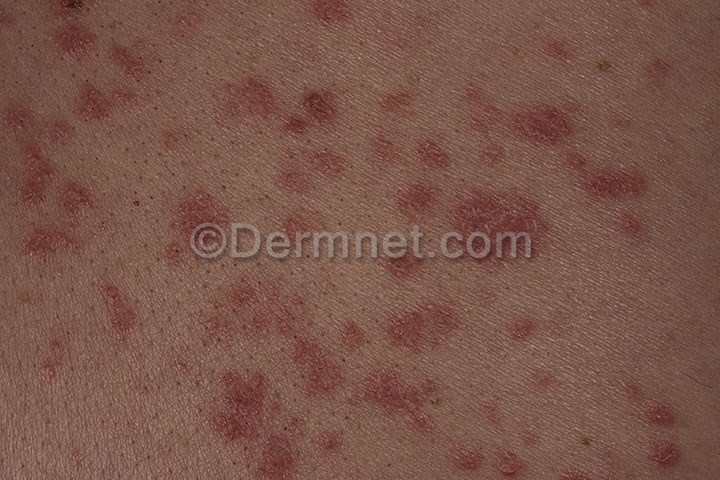
Disease: Psoriasis pictures Lichen Planus and related diseases